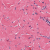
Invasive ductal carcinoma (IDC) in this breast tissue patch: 0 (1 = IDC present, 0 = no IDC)